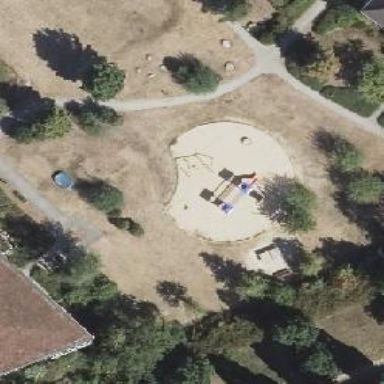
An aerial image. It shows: Playground area for leisure land.